Question: I want to draw a gridlayout based on a given number of known squares.
Example, 16 squares, makes 8x8 grid.
But my grid looks a little bit odd, can't help it :(

'''
int n = 16;
int grid = (int)Math.Sqrt(n);
int x = 0, y = 0;
int yCounter = 0;
int xCounter = 0;
for (int i = 0; i < n; i++)
{
myGeometricObject[i] = new GeometricObject();
x = xCounter * 50;
xCounter++;
if(i % grid == 0 && i > 0)
{
yCounter++;
xCounter = 0;
y = yCounter * 50;
}
myGeometricObject[i].Location = new System.Drawing.Point(x, y);
myGeometricObject[i].Size = new System.Drawing.Size(50, 50);
this.Controls.Add(myGeometricObject[i]);
}
'''
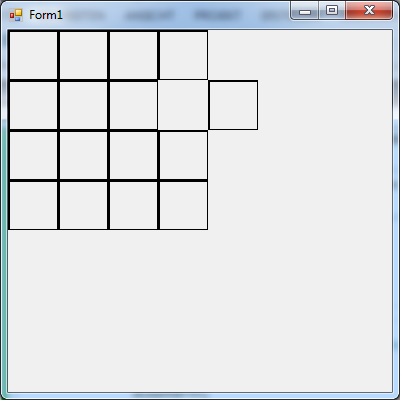
Answer: 2 lines have to be moved, like this:
'''
int n = 16;
int grid = (int)Math.Sqrt(n);
int x = 0, y = 0;
int yCounter = 0;
int xCounter = 0;
for (int i = 0; i < n; i++)
{
myGeometricObject[i] = new GeometricObject();
if(i % grid == 0 && i > 0)
{
yCounter++;
xCounter = 0;
y = yCounter * 50;
}
// Next 2 lines
x = xCounter * 50;
xCounter++;
myGeometricObject[i].Location = new System.Drawing.Point(x, y);
myGeometricObject[i].Size = new System.Drawing.Size(50, 50);
this.Controls.Add(myGeometricObject[i]);
}
'''
Oh, see that you've solved it youself. Always good!